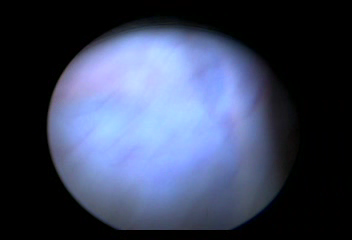
Modality: BLC
Class: Normal mucosa
Bladder cancer association: No